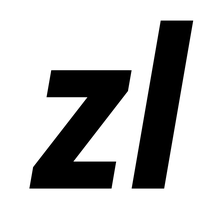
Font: Roboto-Italic_Condensed_ExtraBold_Italic